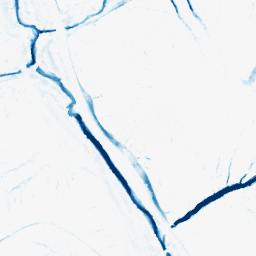
Category: morphological
Decomposition family: morphological
Decomposition parameters: operation: closing
size: 5
Upsampling method: sinc_hamming
Upsampling parameters: scale: 2
kernel_size: 16
Upsampling scale: 2